Question: I have a report which is to be export by customers to excel format when they please that must meet certain formatting criteria.
This report is a statutory return that must be returned in a specific format. I have decided this can be achieved with the use of pivots. Instead of a list view they require a grid of totals, like this
o...
This can be done manually by writing out lots and lots of pivots in a big complex statement, but would need to be updated as soon as the column I am pivoting on has a new entry, which will be frequent.
The perfect solution for this would be for somebody to find something magical that automatically pivots on all data in one column and does so programmatically, so if entry's are added to that column, they will also be pivoted on.
I am not looking for exact code here because that's lazy and I won't learn anything. A shove in the right direction would be nice though, if this is at all possible.
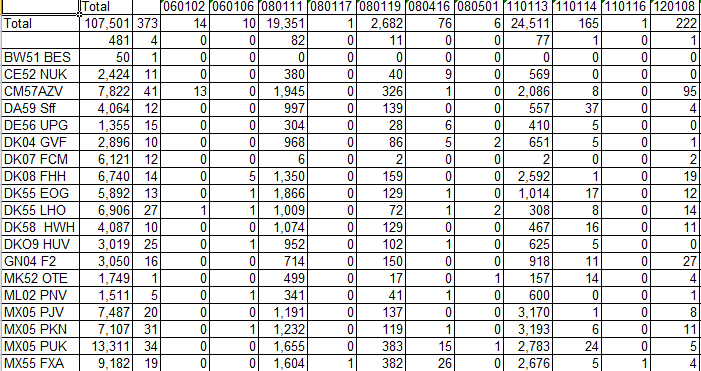
Answer: You can do this with dynamic SQL (<URL>. Although this is frequently best achieved through an application/reporting layer rather than directly in SQL.
In your case you can <URL>, which gives the option of just viewing the report, or exporting in a number of formats. If the pivot needs to be done in SQL then dynamic sql is the only way to do it.